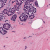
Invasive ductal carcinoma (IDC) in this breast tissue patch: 1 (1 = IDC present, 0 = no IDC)